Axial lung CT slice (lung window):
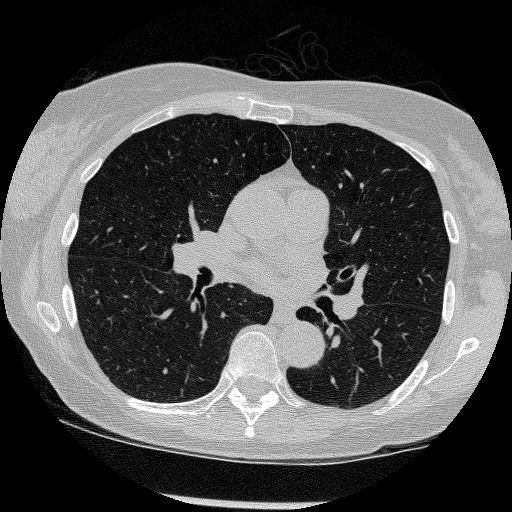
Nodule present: no